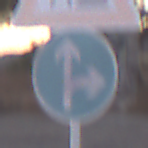
Verkehrszeichen: VorgeschriebeneFahrtrichtungGeradeausOderRechts
Zusatzzeichen oben: Arbeitsstelle
Umgebung: Outdoor, Suburban
Tageszeit: SunriseSunset
Wetter: PartlyCloudy
Licht: Natural
Jahreszeit: NotSpecified
Kontrast: LowContrast